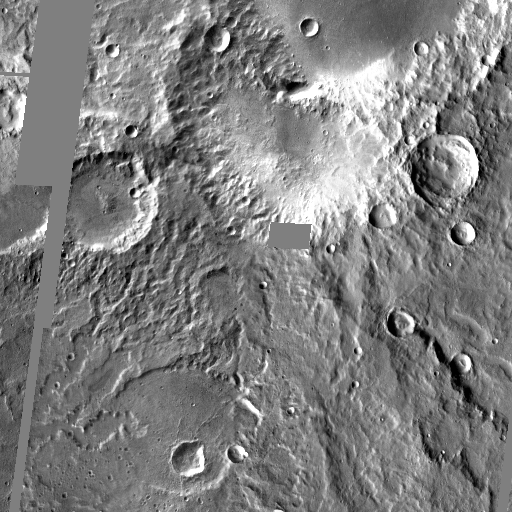
Crater classes present: Background, Other, Buried, Secondary